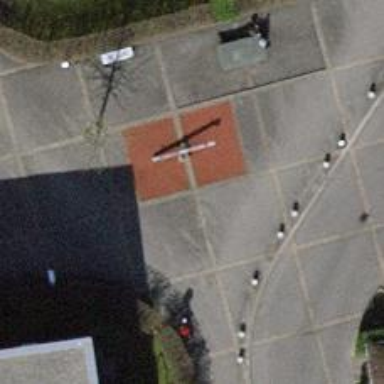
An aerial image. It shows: Bollard barrier.